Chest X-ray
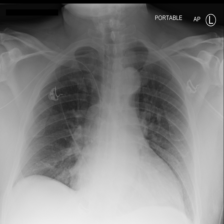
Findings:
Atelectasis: negative
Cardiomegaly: negative
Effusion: negative
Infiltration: negative
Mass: negative
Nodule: negative
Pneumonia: negative
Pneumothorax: negative
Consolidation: negative
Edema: negative
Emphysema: negative
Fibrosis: negative
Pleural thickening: negative
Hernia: negative